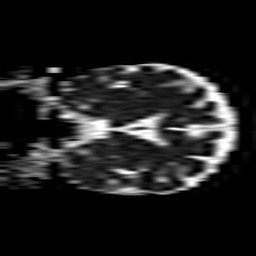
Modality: ADC
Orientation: coronal
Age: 64
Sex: female
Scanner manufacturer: philips
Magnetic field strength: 1.5 T
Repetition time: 3.398 s
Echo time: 0.06922 s